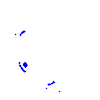
Particle: electron